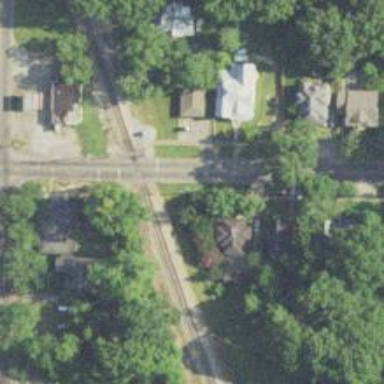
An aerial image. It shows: Level crossing with lights at the railway.